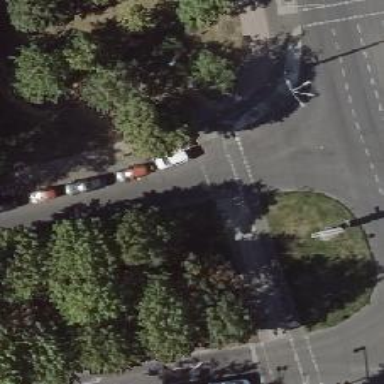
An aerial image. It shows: Footway crossing with traffic signals and designated cycle track on the left side. There is island at the crossing.